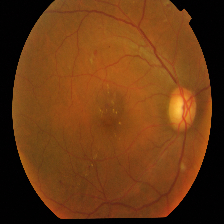
Diabetic retinopathy grade: Proliferative DR